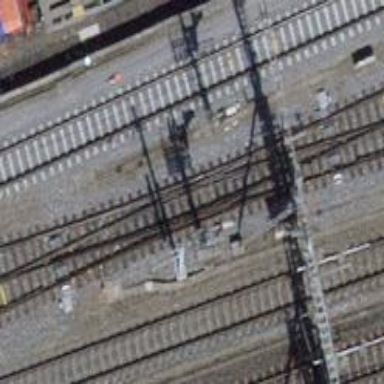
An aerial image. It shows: Railway switch.